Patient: sex M, age 66
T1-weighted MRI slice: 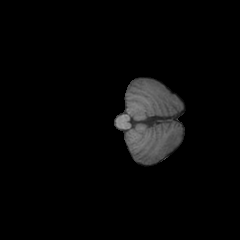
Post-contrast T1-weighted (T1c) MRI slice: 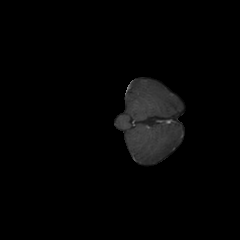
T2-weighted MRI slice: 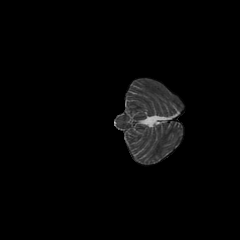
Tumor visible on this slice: no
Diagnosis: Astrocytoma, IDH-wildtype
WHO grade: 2